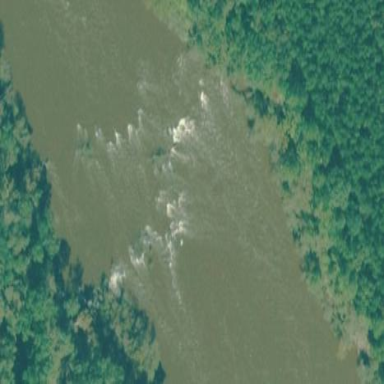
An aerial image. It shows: Rapids in the waterway with whitewater.